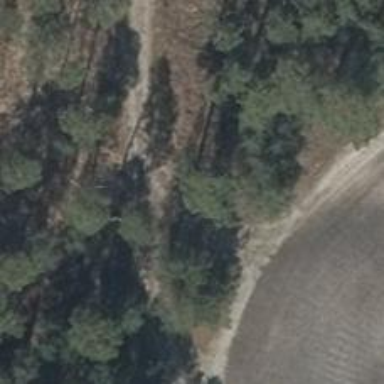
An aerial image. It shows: Sandy track road.